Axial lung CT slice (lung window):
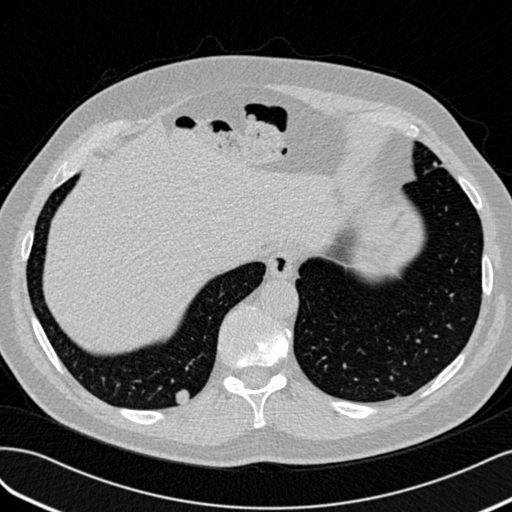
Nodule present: yes
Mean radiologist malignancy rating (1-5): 3.667